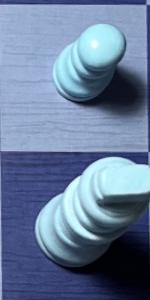
Label: King_White